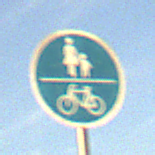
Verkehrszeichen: GemeinsamerGehUndRadweg
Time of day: SunriseSunset
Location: Outdoor (Nature)
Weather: PartlyCloudy
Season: NotSpecified
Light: Natural